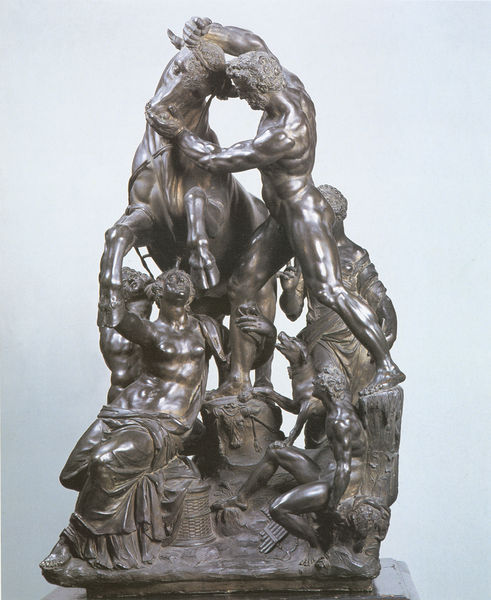
Titel: Der Farnesische Stier
Künstler: Adriaen de Vries
Institution: Gotha, Schlossmuseum
Schlagwörter: kampf, körper, mann, nackt, menschen, frau, männer, arme, barock, figur, pferd, skulptur, statue, beine, huf, kuh, kraft, muskeln, korb, bronze, plastik, junge, trommel, flöte, muskel, opfer, guss, stier, panflöte, ringen